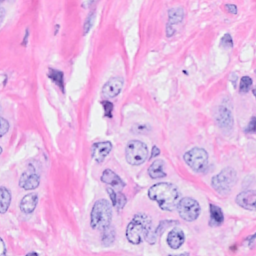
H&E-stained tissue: Breast